Question: I'm wanting to create a ribbon plot (really it's a line plot of multiple groups of a categorical variable) but displayed in a 3d style. This would look something like this:

So maybe we would want to plot the following sample data as a ribbon plot:
'''
set.seed(10)
fun <- function(i) data.frame(person=rep(LETTERS[i], 26),
letter=letters, count=sample(0:100, 26, T))
dat <- do.call(rbind, lapply(1:10, function(i) fun(i)))
library(ggplot2) #a traditional 2-d line plot of the data
ggplot(data=dat, aes(x=letter, y=count, group=person, color=person)) +
geom_line()
'''
How can this be achieved in R? I know there may be better ways to display the data but my interest currently is in producing the ribbon style plot.
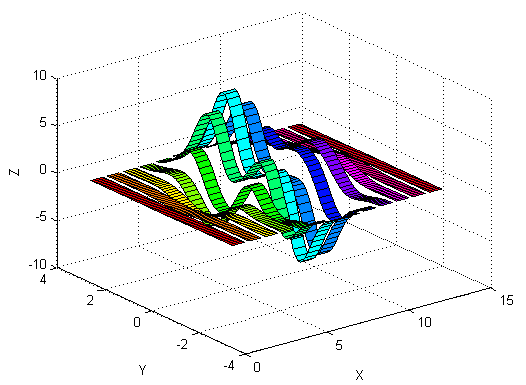
Answer: Hopefully the example below will help point you in the right direction:
'''
# data
mat <- matrix(dpois(rep(1:20, 10), lambda=rep(10:1, each=20)), ncol=10)
# 2d line plot
matplot(mat, type="l", col="black", lty=1)
# 3d ribbon plots
par(mar = c(0, 1, 0, 1))
par(mfrow=c(1,2))
persp(z=mat[,rep(seq(ncol(mat)), each=2)], r=5, theta=320, phi=35, shade=0.5,
border=NULL, col=rep(c("#808080FE","#<PHONE>"), each=nrow(mat)-1))
persp(z=mat[,rep(seq(ncol(mat)), each=2)], r=5, theta=320, phi=35, shade=0.5,
border=NA, col=rep(c("#808080FE","#<PHONE>"), each=nrow(mat)-1))
par(mfrow=c(1,1))
par(mar = c(5,4,4,2)+.1)
'''

As you can see, the basic idea here is pretty simple. We organize our values to be plotted into a matrix, duplicate the columns in the matrix so that they are in pairs, and then plot the values using 'persp()', making sure to alternate between transparent and opaque colors. However, there are a few tricky details that remain to be worked out, particularly regarding what to do with the border parameter. I will leave those details to you.
Hope this helps.